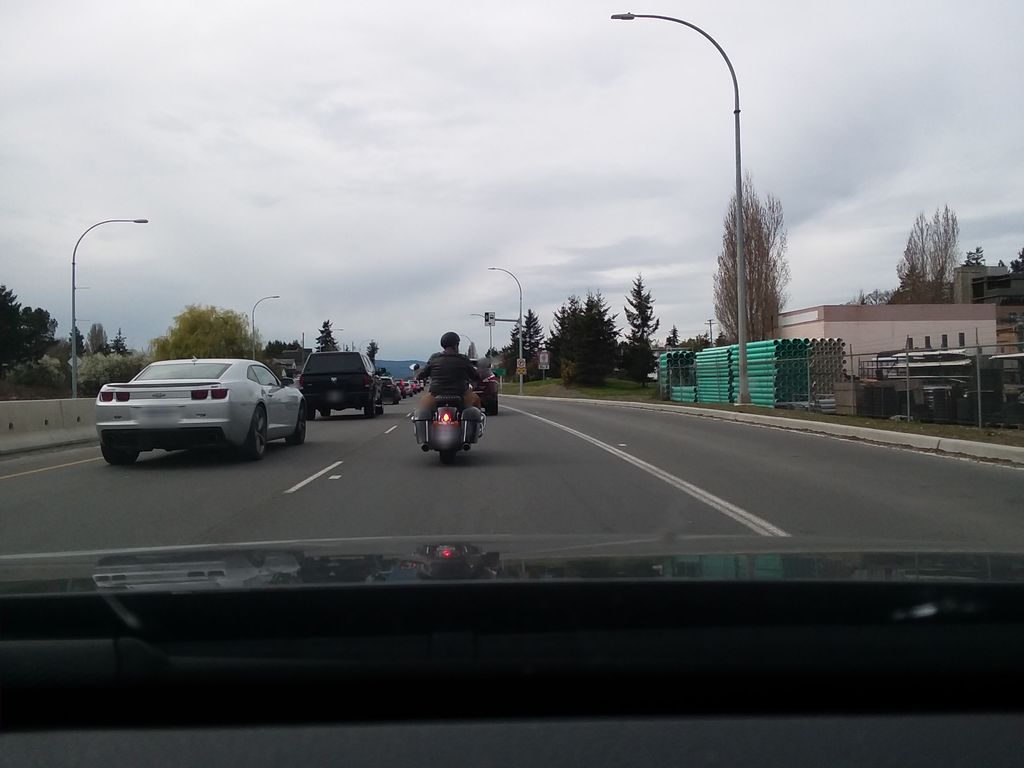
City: victoria